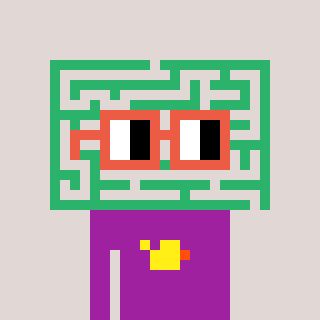
a pixel art character with square orange glasses, a maze-shaped head and a magenta-colored body on a warm background